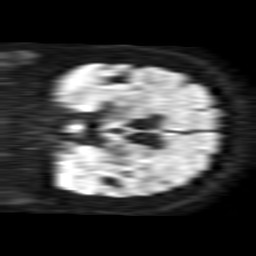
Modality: TRACE
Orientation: coronal
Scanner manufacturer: philips
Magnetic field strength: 1.5 T
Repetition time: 3.534 s
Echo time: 0.06922 s